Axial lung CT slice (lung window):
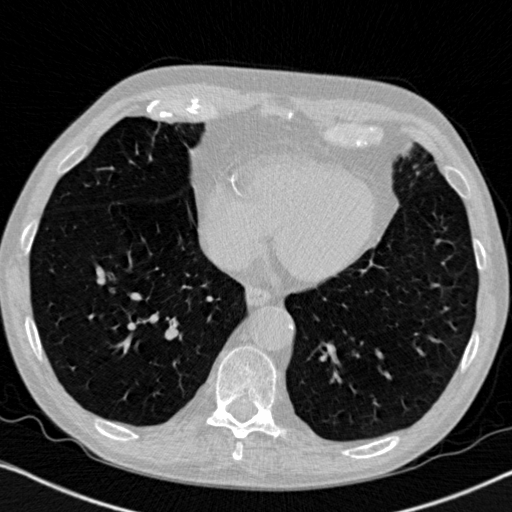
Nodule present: no